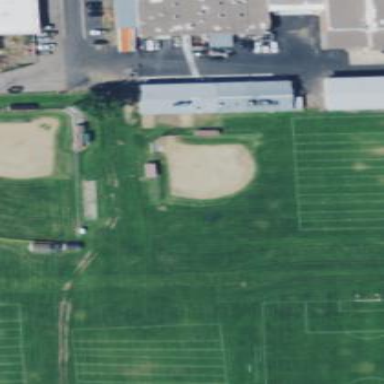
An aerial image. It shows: Baseball pitch for leisure land.